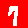
Digit: 7